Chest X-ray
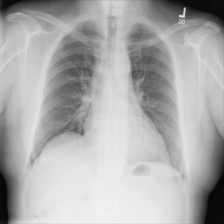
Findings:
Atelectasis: negative
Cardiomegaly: negative
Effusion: negative
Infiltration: negative
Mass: negative
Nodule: negative
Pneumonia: negative
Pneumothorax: negative
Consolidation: negative
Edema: negative
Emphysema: negative
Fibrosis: negative
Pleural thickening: negative
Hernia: negative